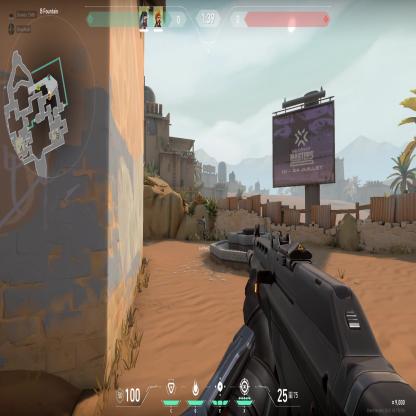
Label: teammate